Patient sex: M
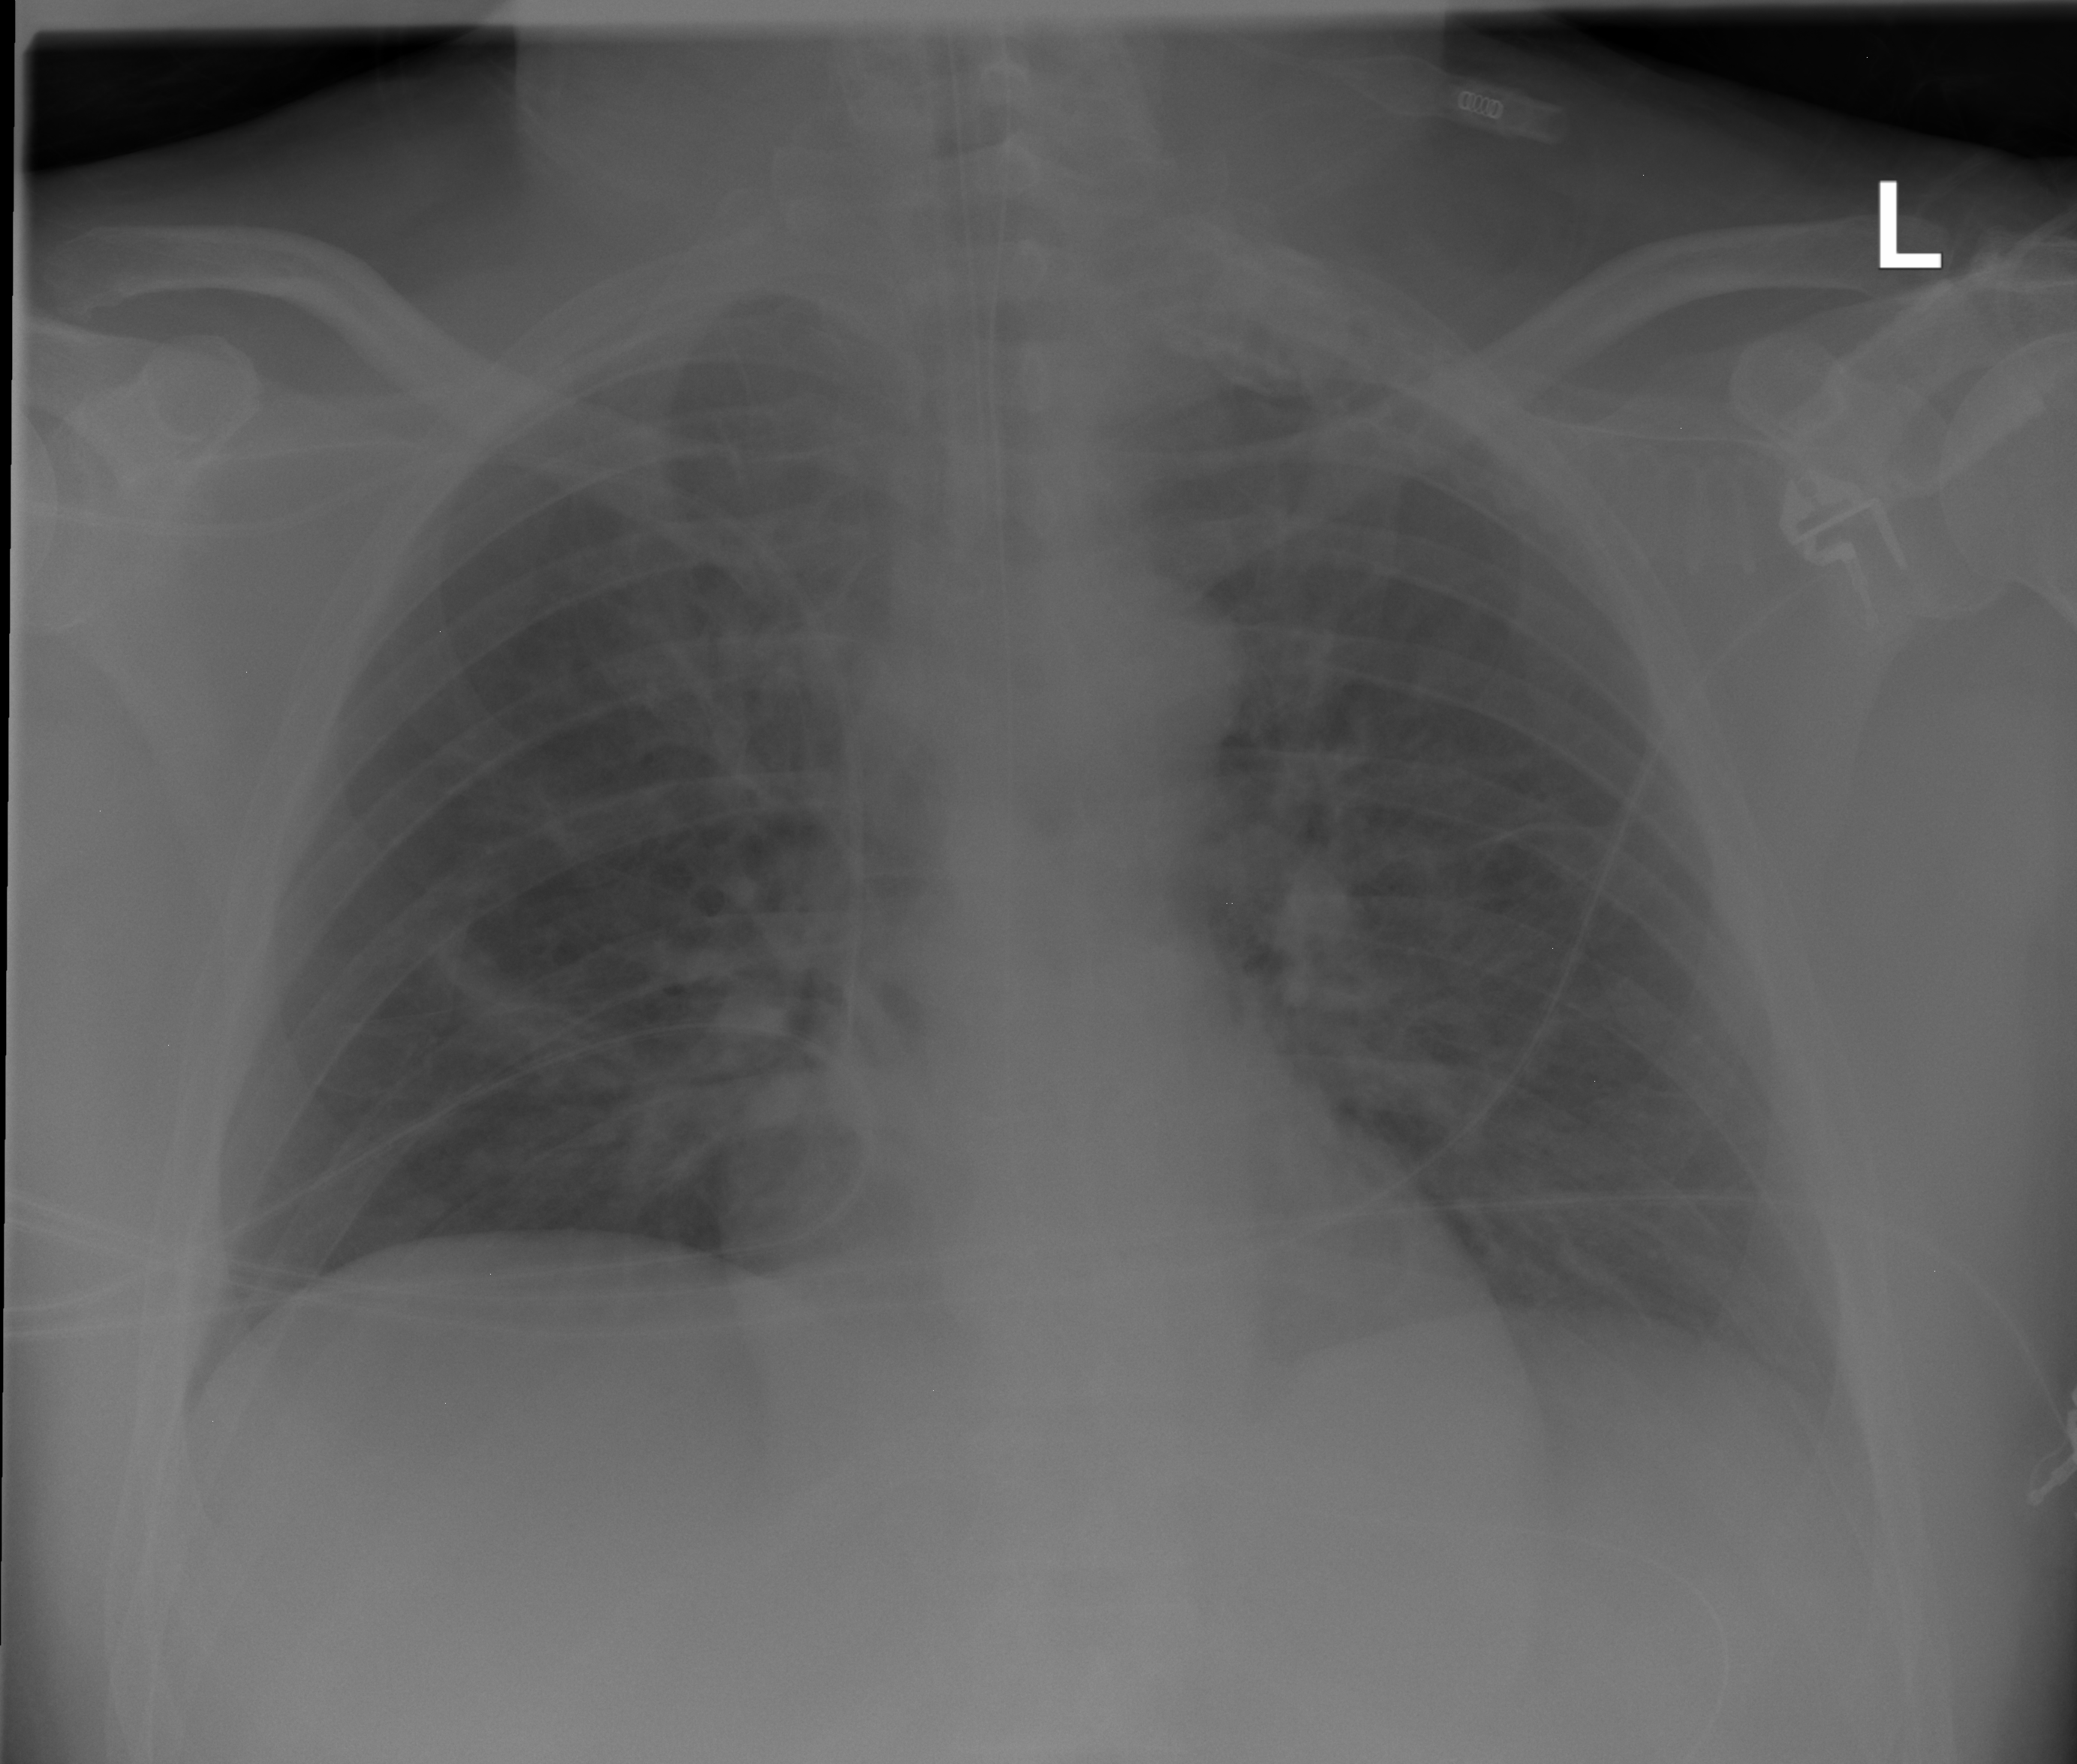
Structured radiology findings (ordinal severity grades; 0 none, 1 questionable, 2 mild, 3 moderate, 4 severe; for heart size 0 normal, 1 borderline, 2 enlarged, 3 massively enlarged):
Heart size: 0
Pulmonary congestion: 2
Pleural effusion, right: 0
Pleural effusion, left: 0
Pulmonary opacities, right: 2
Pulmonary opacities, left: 2
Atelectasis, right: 0
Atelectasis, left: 0